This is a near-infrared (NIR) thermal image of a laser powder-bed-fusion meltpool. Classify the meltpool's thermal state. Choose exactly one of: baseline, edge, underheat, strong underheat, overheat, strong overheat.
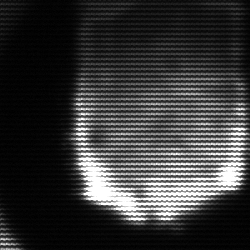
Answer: edge